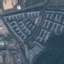
Land use / land cover class: Residential